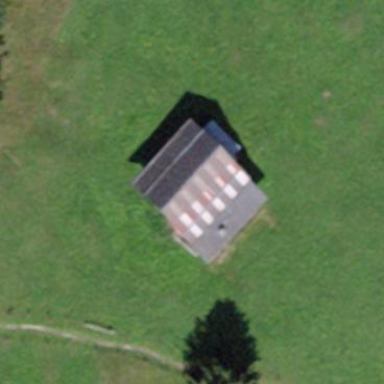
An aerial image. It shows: Rural barn.